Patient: sex M, age 55
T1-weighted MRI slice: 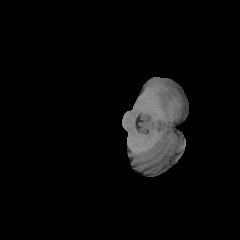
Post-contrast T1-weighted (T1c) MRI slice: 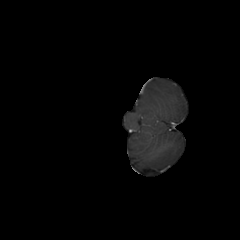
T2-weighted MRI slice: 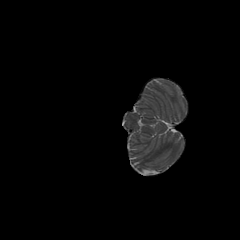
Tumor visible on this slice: no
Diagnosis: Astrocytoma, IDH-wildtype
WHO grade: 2